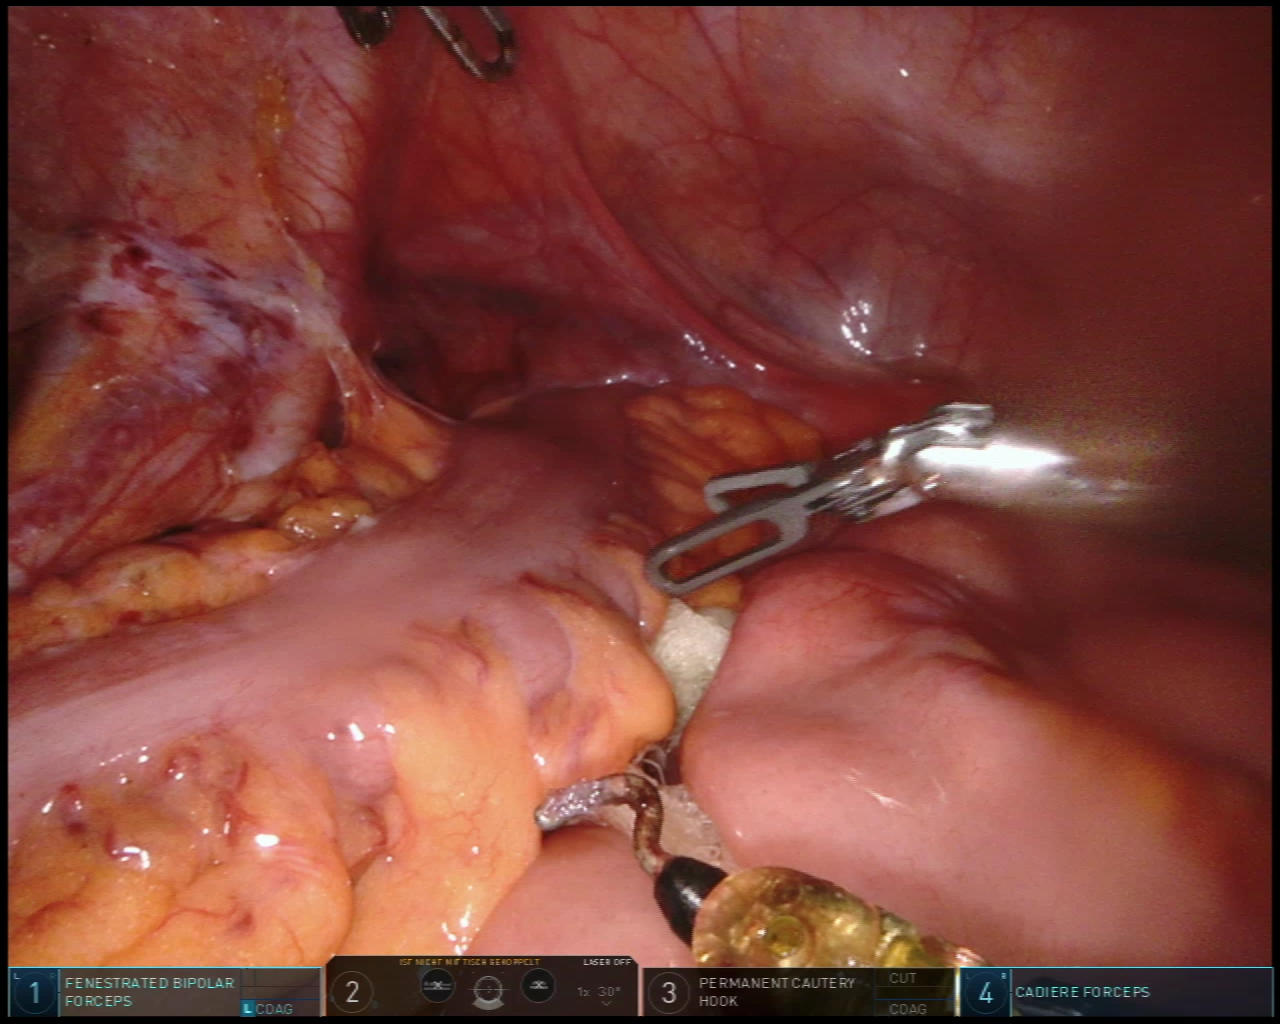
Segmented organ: abdominal_wall
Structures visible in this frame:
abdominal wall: yes
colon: yes
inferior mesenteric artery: no
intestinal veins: no
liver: no
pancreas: no
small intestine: yes
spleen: no
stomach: no
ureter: no
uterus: no
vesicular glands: no